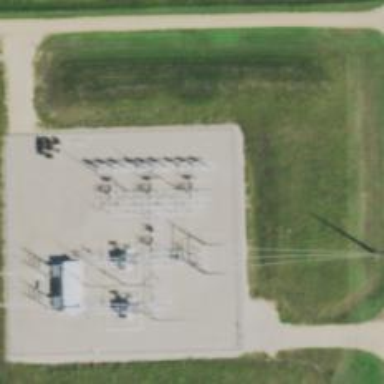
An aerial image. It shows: Switch used for power control.